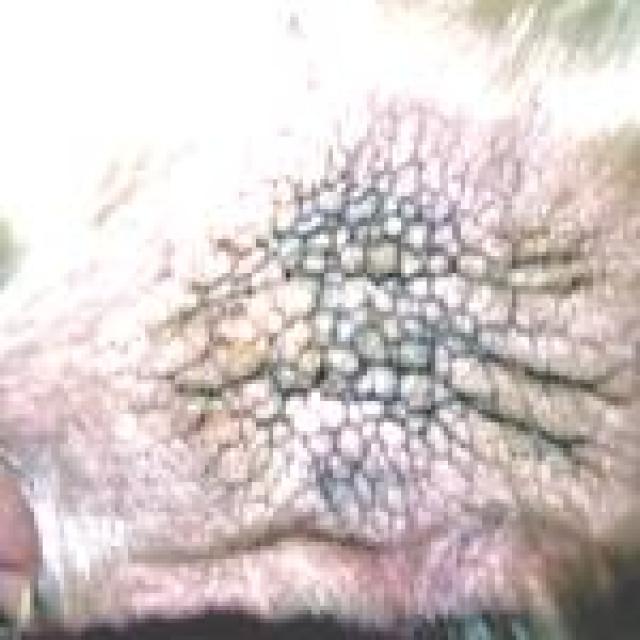
Canine fungal skin infection — characterized by alopecia, scaling, crusting, and circular lesions. Common agents include Malassezia and Candida species.